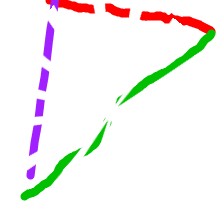
Shape: triangle